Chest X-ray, AP view. Patient: 26 years old, sex M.
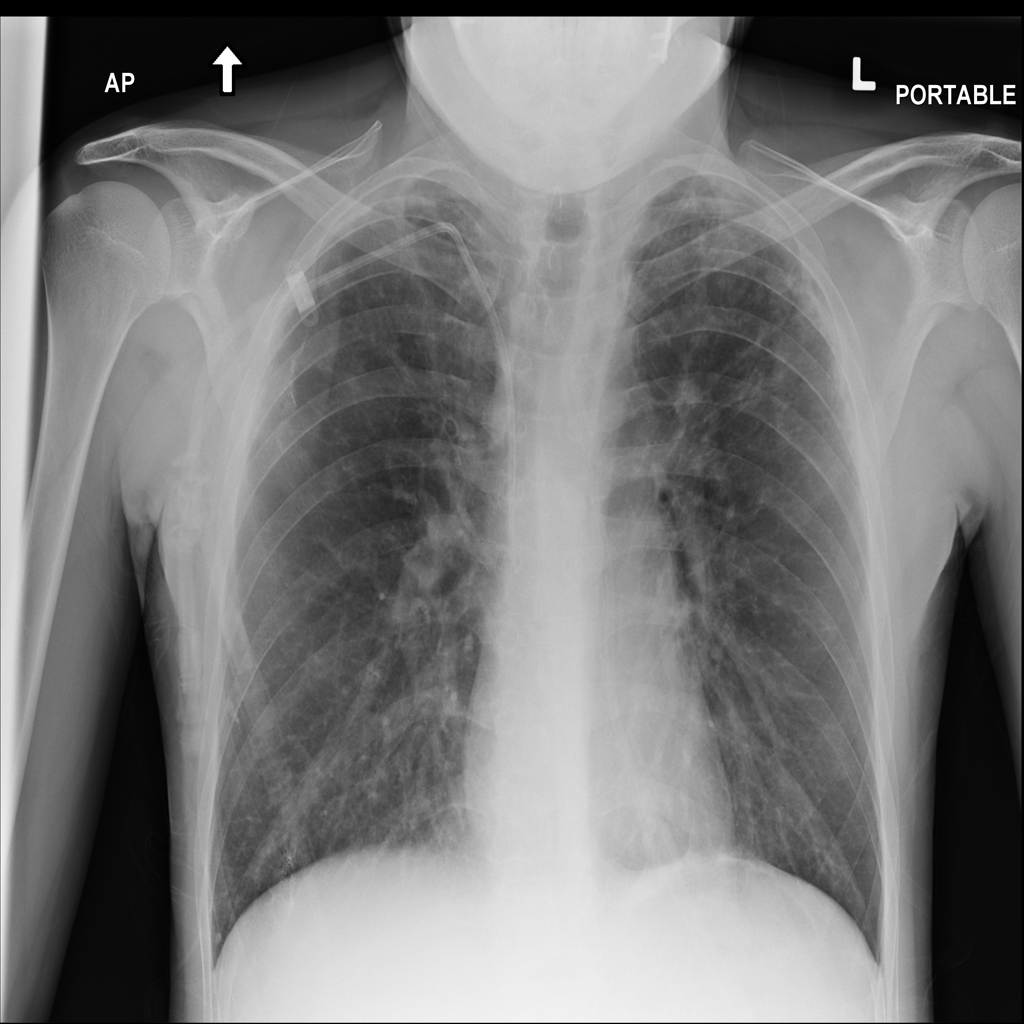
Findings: Atelectasis, Infiltration, Nodule, Pleural_Thickening